Question: I have just started using bootstrap. I have got my page ready with header and footer. But I want to divide my container in to left and right part.

What can be the bootstrap way to do it? so my page can be flexible enough on different devices?
'''
<!DOCTYPE html>
<%@taglib prefix="c" uri="http://java.sun.com/jsp/jstl/core" %>
<html>
<head>
<title>Bootstrap Home</title>
<link rel="stylesheet" type="text/css" href="<c:url value="/views/js/bootstrap/css/bootstrap.css"/>">
<link rel="stylesheet" type="text/css" href="<c:url value="/views/css/home.css"/>">
<script type="text/javascript" src="<c:url value="/views/js/jquery-2.1.1.min.js"/>"></script>
<script type="text/javascript" src="<c:url value="/views/js/bootstrap/js/bootstrap.js"/>"></script>
<script type="text/javascript">
$(document).ready(function(){
});
</script>
</head>
<body>
<jsp:include page="includes/header.jsp"></jsp:include>
<div class="container" style="display: table; width: 100%;padding: 0px;">
<p class="muted-text">This is container</p>
</div>
<jsp:include page="includes/footer.jsp"></jsp:include>
</body>
</html>
'''
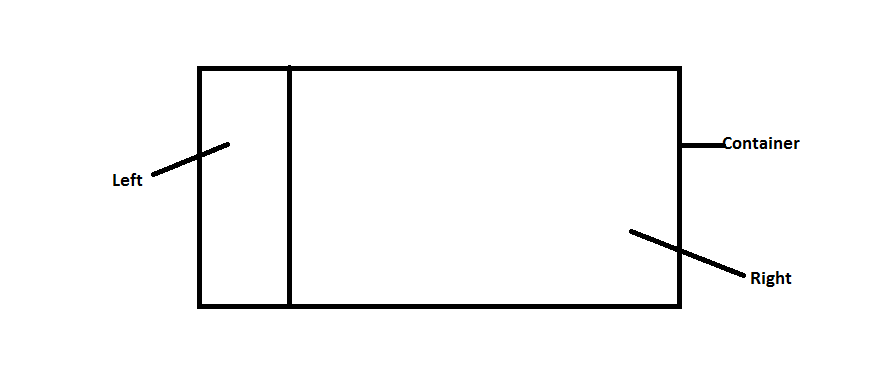
Answer: The sum of all columns is 12 so you can try something like this.
'''
<div class="container">
<div class="row">
<div class="col-md-4">Left col</div>
<div class="col-md-8">Right col</div>
</div>
</div>
'''
You can combine classes to create more flexible layouts.
- - - - 'lg' For more info visit: <URL>